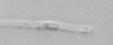
Label: Leptocylindrus